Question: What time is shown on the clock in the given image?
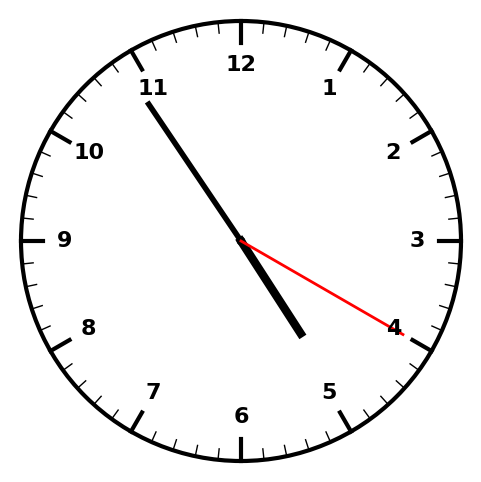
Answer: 04:54:20